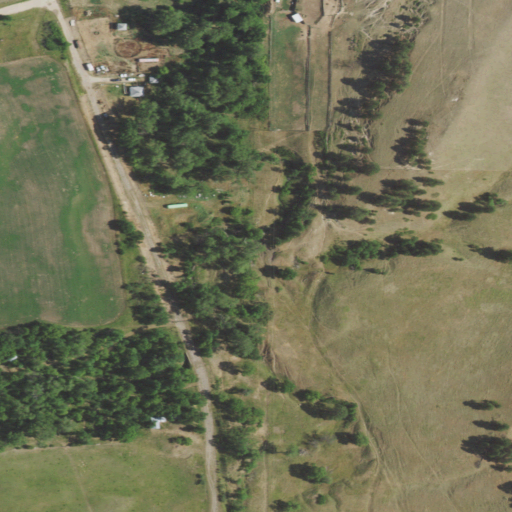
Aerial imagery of valley in Nebraska named Strong Canyon containing grassland, shrub, cultivated crops, woody wetlands, herbaceous wetlands, deciduous forest, open development, low intensity development, mixed forest, and medium intensity development